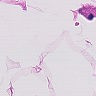
Metastatic tissue present: no